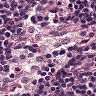
Metastatic tissue present: no